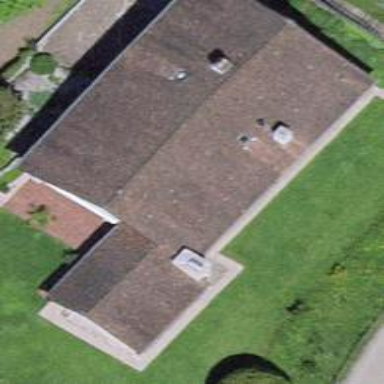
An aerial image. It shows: Simple and straightforward house.